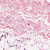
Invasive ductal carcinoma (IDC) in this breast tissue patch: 0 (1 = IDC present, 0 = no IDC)